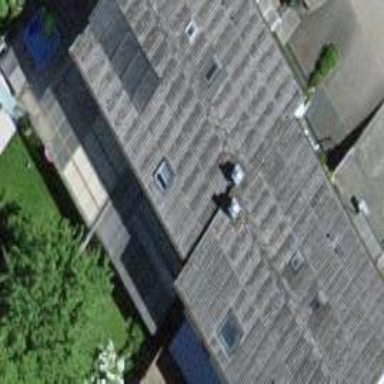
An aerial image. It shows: Terrace building.